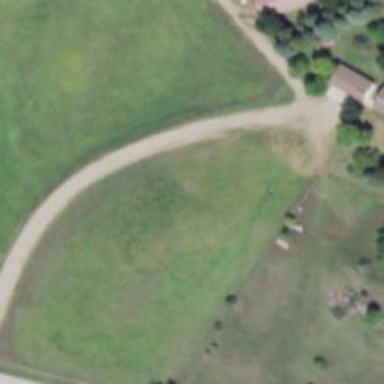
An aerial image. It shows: Driveway leading to service road.